Question: Is there a possibility for R to group and calculate 3 rows at a time? Or "simple" to define that the first 3 rows should be combined and then the next 3 and then again the next? For example (like in the picture below) you want to combine the first 3 lines to one line. SDO_ID and time stamp (comparable to time) using the median and Therm using the mean
On the left I have executed a str() function, so that you can see roughly what amount and data formats it is about

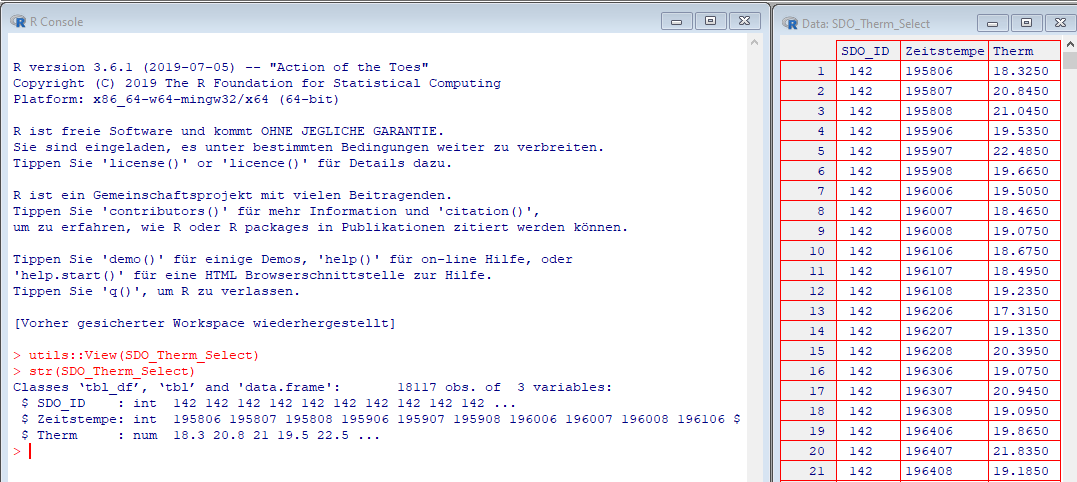
Answer: You can add an increasing number 'group' to your data with 'rep()' and then use 'library(data.table)' to calculate the mean and median for your data and group it by the 'group' column.
'''
library(data.table)
set.seed(1)
DT <- data.table(temp = rnorm(30), sdo_id = rlnorm(30), z = runif(30) )
DT$group <- rep(1:(nrow(DT)/3), each=3)
DT[, .(mean_temp = mean(temp), median_id = median(sdo_id)), by=group]
'''
If you don't want to add a column, you can use it like this:
'''
DT[, .(mean_temp = mean(temp), median_id = median(sdo_id)), by=rep(1:(nrow(DT)/3), each=3)]
'''